Question: At each time, any colored ball can be exchanged with the white ball. How many such exchanges are needed at least to make all the red balls arranged in front of the green balls (white ball positions are arbitrary)?
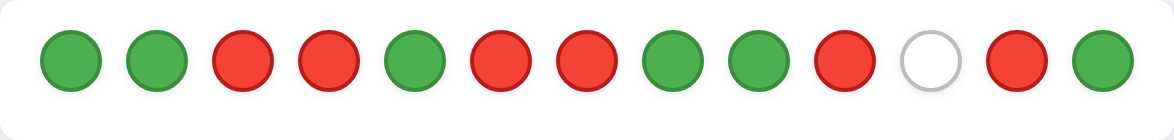
Answer: 5